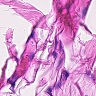
Metastatic tissue present: no